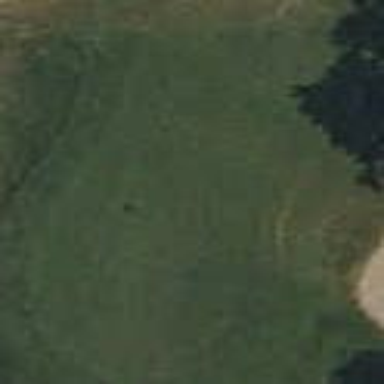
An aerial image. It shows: Golf green.